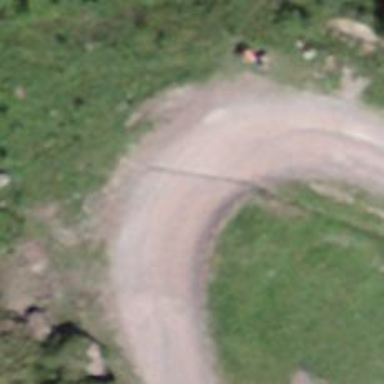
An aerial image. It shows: Gravel track with grade2 tracktype.